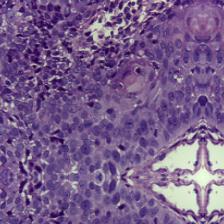
Diagnosis: OSCC